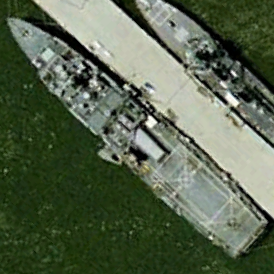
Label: combat